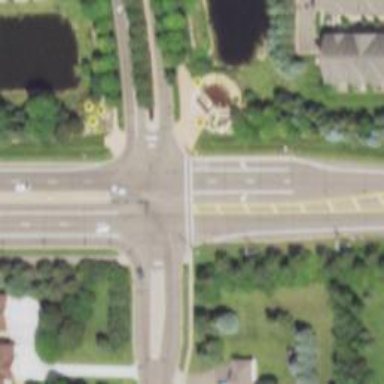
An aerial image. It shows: Controlled road crossing.